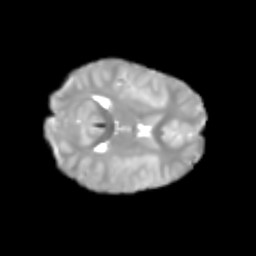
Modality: T2w
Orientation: axial
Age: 7
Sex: male
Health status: healthy